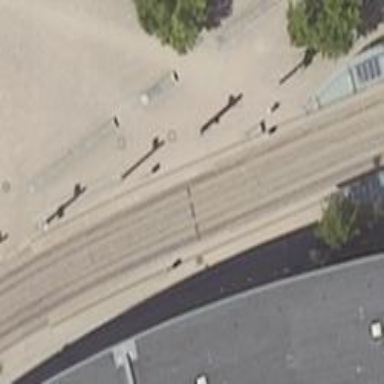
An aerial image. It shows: Tram stop.